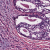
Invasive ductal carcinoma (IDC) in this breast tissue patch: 1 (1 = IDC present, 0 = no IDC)